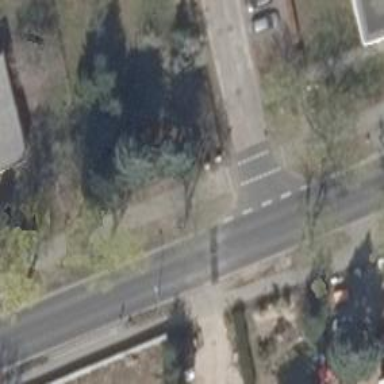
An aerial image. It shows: Road with "give way" sign.